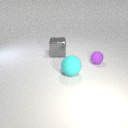
small purple rubber sphere in front of large gray metal cube